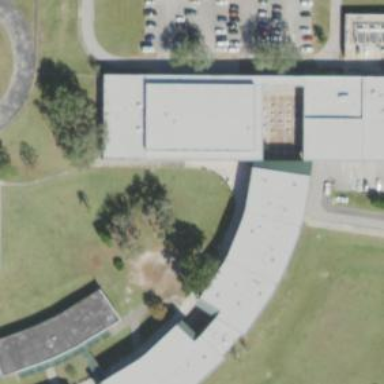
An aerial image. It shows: School building.